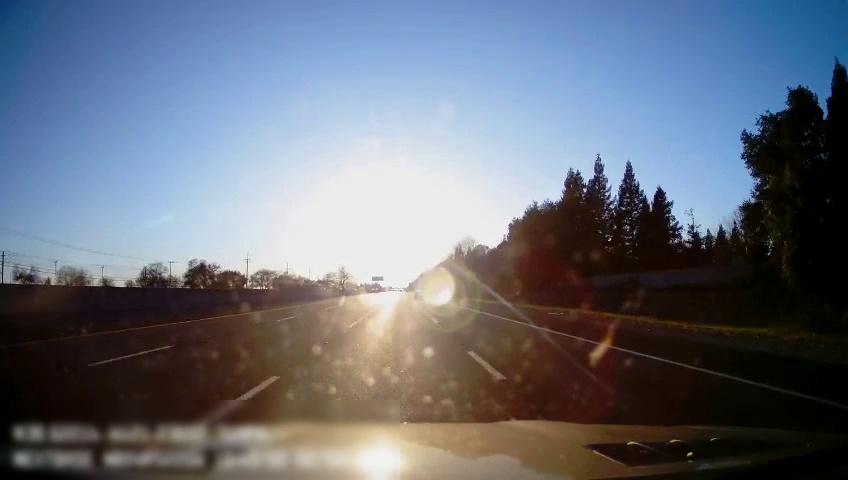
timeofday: Day
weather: Sunny
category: Drivable Space
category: Vehicles | Car
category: Lanes | Alternate Lane
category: Lanes | Alternate Lane
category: Lanes | Current Lane
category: Lanes | Current Lane
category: Lanes | Alternate Lane